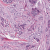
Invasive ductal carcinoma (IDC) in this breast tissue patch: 1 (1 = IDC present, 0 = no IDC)